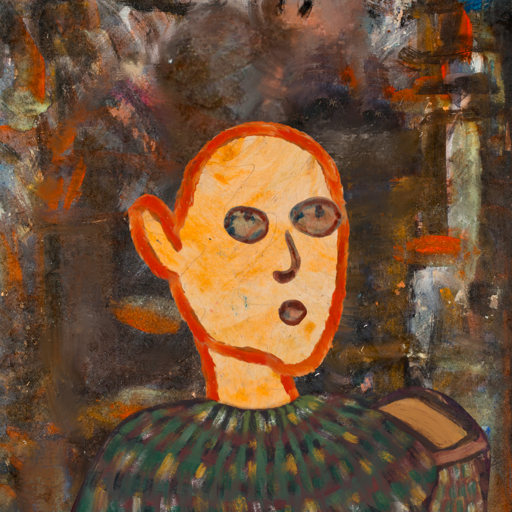
Background: GypsyQueen, Head And Neck Side: Experience, Face Side: Orphan, Bust: After_Raid, Hair Side: Blank, Head Accessory: Blank, Second Necklace: Blank, Necklace: Blank, Baby: Blank